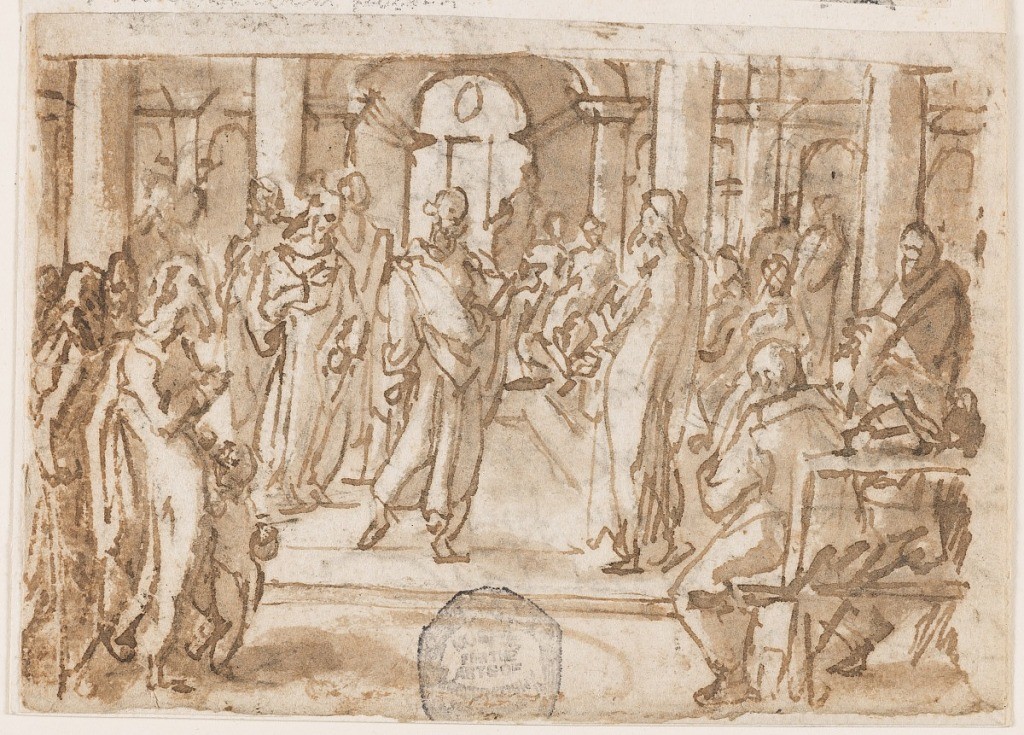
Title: The Spirit of Science
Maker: Jan van der Straet, called Stradanus, Flemish, 1523–1605
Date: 1595 or before
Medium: Recto: pen and brown ink, brush and brown wash over black chalk on laid paper Verso: pen and brown ink on laid paper
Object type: Drawing
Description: Recto: Sts. Peter and John appear before the High Council. Peter stands at center within a colonnaded space, his figure framed by an archway beyond. John stands behind him, to the left. Their accusers stand opposite. Other figures observe, some seated on benches at right.
Verso: Dutch inscription.